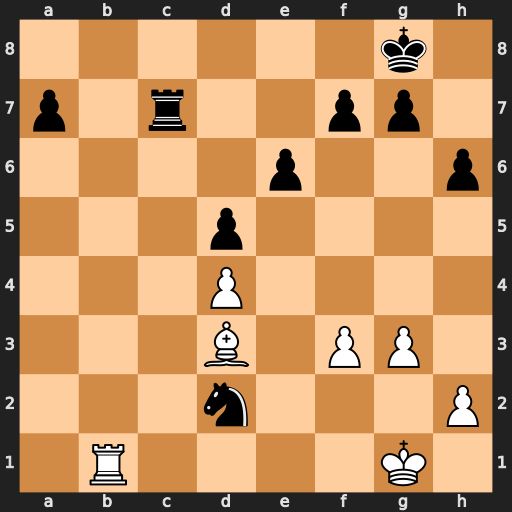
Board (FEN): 6k1/p1r2pp1/4p2p/3p4/3P4/3B1PP1/3n3P/1R4K1
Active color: w
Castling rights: -
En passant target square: -
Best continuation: Rb8+ Rc8 Rxc8#